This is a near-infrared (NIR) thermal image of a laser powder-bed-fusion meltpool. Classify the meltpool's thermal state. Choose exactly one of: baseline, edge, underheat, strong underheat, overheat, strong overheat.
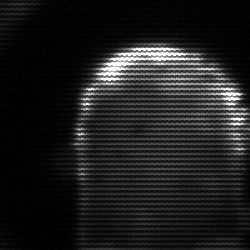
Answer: baseline